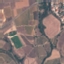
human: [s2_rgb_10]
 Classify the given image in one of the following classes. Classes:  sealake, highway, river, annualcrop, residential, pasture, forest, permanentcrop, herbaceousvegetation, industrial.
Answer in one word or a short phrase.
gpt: PermanentCrop